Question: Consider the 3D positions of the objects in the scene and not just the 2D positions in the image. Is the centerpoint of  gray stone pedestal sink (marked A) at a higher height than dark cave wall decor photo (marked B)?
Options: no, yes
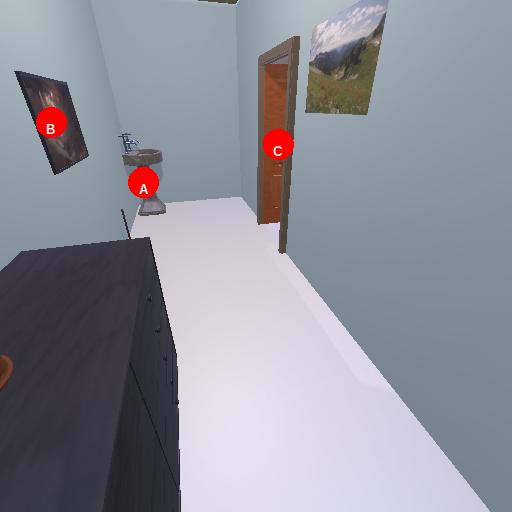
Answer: no